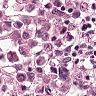
Metastatic tissue present: yes